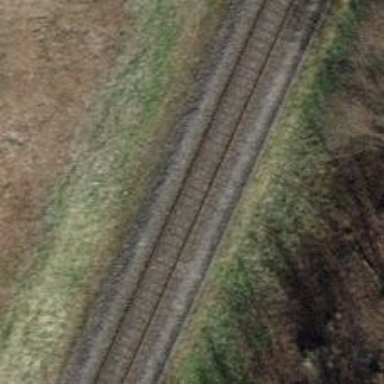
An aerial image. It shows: Single railway track with electrification through contact line.